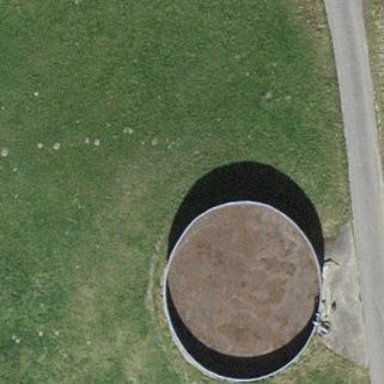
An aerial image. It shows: Storage tank with man-made structure.